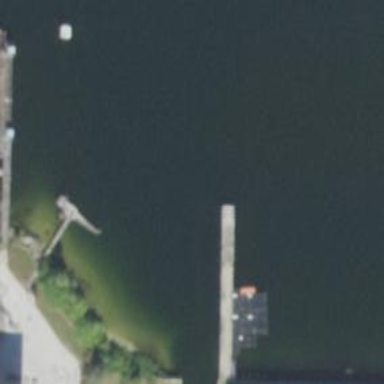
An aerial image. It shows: Man-made pier.